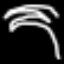
Label: palm tree